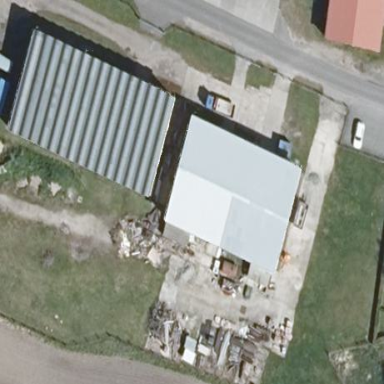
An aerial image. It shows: Flat roof building with grey roof.